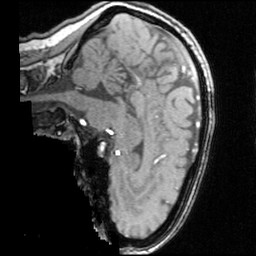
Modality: angio
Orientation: sagittal
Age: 24
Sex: female
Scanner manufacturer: siemens
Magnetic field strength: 3 T
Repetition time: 0.025 s
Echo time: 0.00334 s